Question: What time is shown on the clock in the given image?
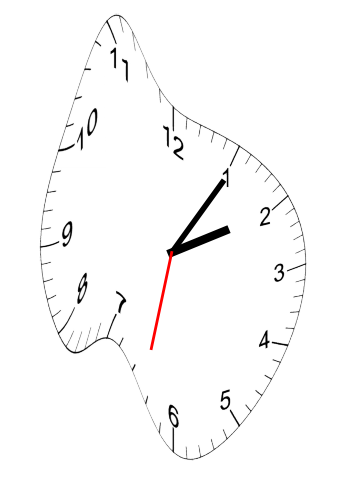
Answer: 02:05:32